Question: I'm working on a research about some new usage of SSO. Basically I'm trying to find way how to intercept SAML Request which is sent from Service Provider to Identity Provider with some kind of IdP proxy or 3rd party service, which will hold the SAML Request and will provide some additional functionality to users. The desired process could look like this:
1. User invokes SAML request from SP - click Login button for example
2. User is redirected to the 3rd party service, where is, for example, small survey(this is theoretical example)
3. After submitting the survey, user is redirected to the IdP and should continue with login
I have quite good experience with SimpleSAMLphp and configuring federation. But I my attempts to find some useful information about this kind of interception have failed. I add a super basic picture of the solution.(please don't laugh:) )
Does SAML support any kind of this processing? I'm open for discussion. I was also thinking to intercept the SAML after user signs in on IdP(to have redirection from IdP to 3rd part service proxy and then to SP)
Thank you for advices and your thoughts; hopefully, it's not totally stupid question

---
During my research I came across technology/approach which is called IDP Proxy. Do you think that is feasible for my purpose? Basically, a SAML IdP Proxy is a bridge or gateway between a federation of SAML IdPs and a federation of SAML SPs. <URL>
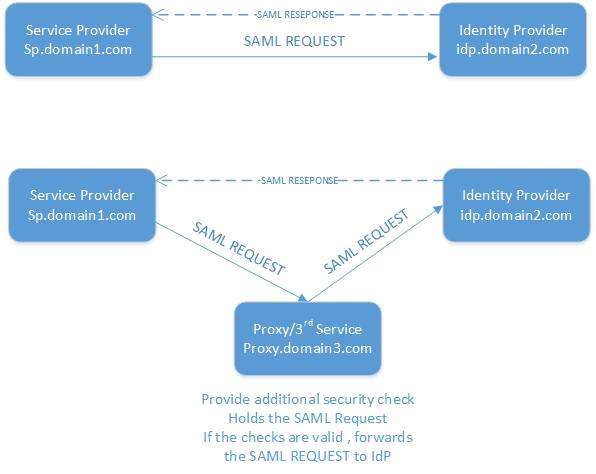
Answer: I don't think this is possible, it's simply beyond the protocol. The SP provides a service, the IdP is responsible for user authentication. There seems to be no place for a 3rd party service between the two.
I guess you control (at least) either the SP or the IdP. Try to implement your survey (or whatever) at the provider you control.
As an alternative, you could try to implement your own IdP including a survey (or whatever) that uses the original IdP for authentication.